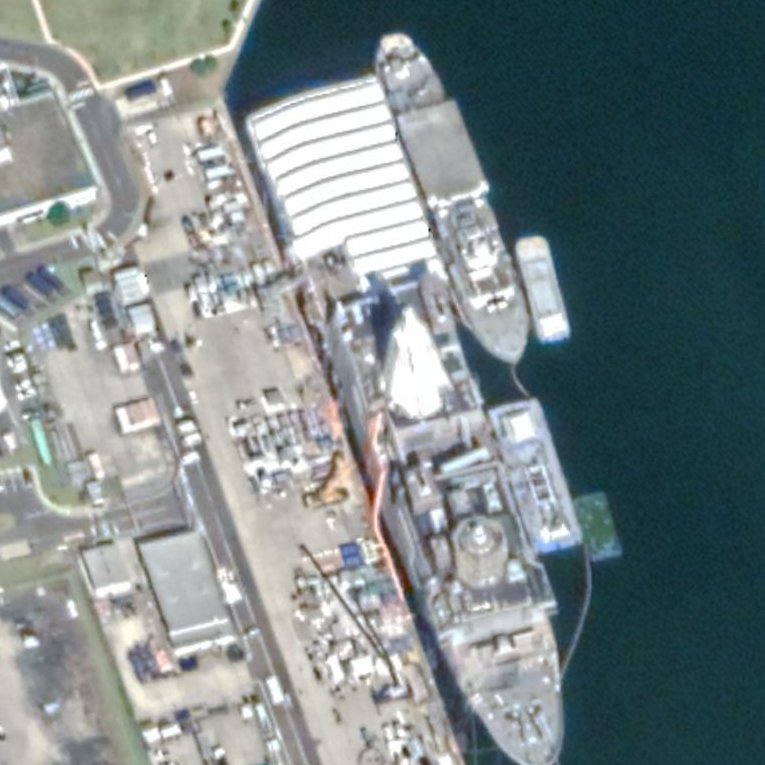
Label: San_Antonio-class_transport_dock